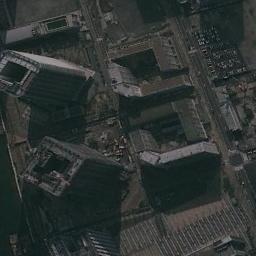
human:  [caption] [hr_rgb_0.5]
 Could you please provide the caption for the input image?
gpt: A commercial area has lots of buildings of different heights and some roads go through the commercial area while a parking lot is next to the commercial area .

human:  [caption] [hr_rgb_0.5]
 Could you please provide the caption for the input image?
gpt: In a commercial district there are several tall buildings of different shapes and several roads with many cars .

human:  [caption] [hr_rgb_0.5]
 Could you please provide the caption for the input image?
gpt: The commercial area is near a parking lot .

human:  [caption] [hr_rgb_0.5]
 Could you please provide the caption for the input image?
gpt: There is not much traffic on the roads downtown .

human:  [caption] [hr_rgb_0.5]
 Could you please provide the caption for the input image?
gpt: There are some buildings on a commercial area .